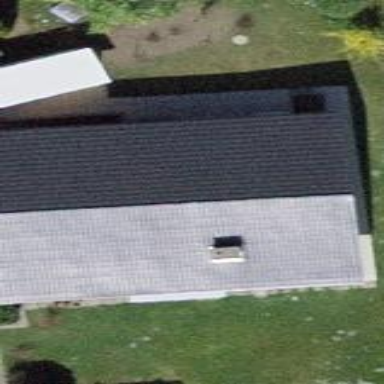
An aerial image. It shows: Simple house.